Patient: sex F, age 41
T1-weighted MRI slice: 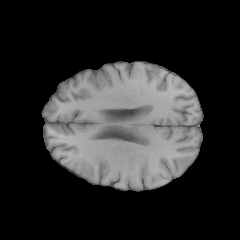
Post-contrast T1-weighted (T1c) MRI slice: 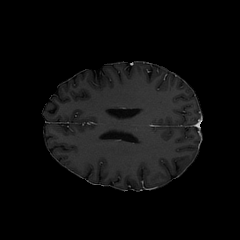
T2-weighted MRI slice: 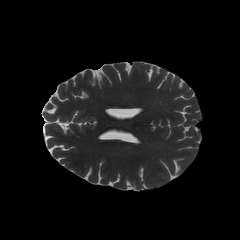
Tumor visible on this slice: no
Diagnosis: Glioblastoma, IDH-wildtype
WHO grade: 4